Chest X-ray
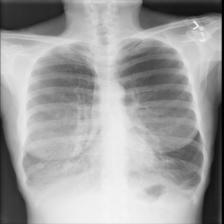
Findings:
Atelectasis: negative
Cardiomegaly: negative
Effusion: negative
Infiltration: negative
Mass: negative
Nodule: negative
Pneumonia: negative
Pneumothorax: negative
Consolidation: negative
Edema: negative
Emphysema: negative
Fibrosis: negative
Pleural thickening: negative
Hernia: negative